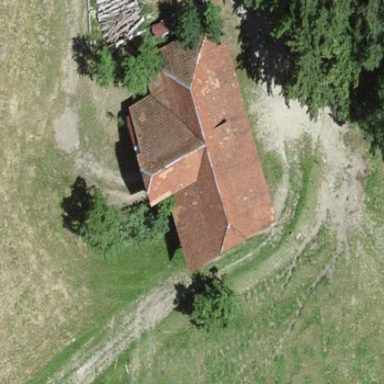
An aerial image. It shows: Farm building.